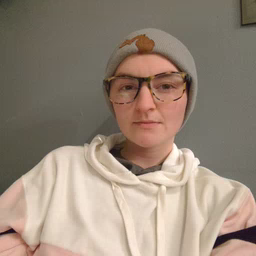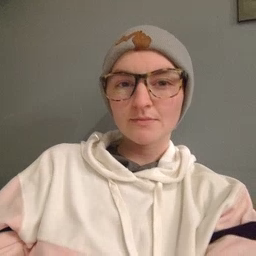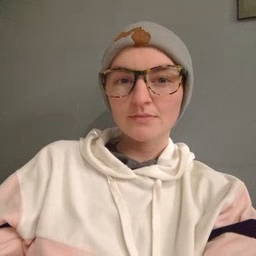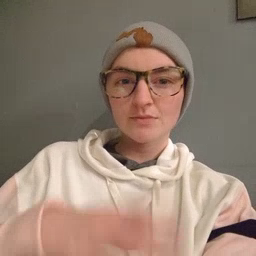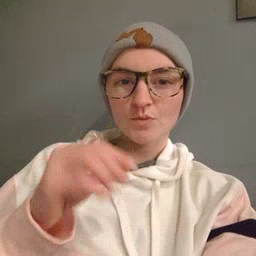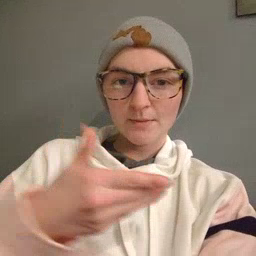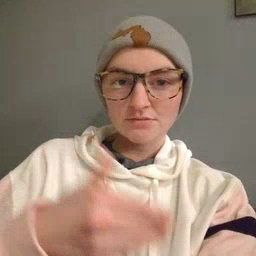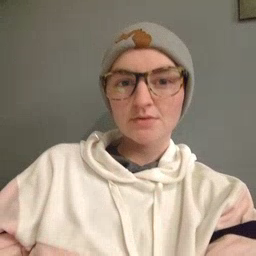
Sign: puppy